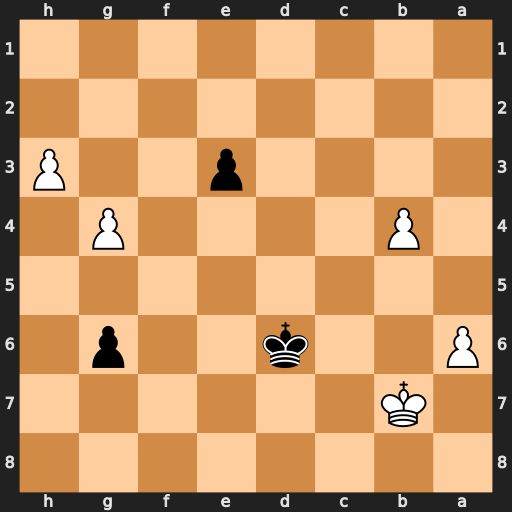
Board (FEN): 8/1K6/P2k2p1/8/1P4P1/4p2P/8/8
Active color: b
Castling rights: -
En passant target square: -
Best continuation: e2 a7 e1=Q a8=Q Qxb4+